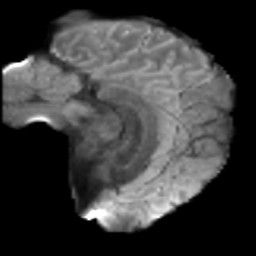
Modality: T2w
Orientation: sagittal
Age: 46
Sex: male
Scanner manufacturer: ge
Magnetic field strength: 3 T
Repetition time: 3.65 s
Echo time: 0.0807 s